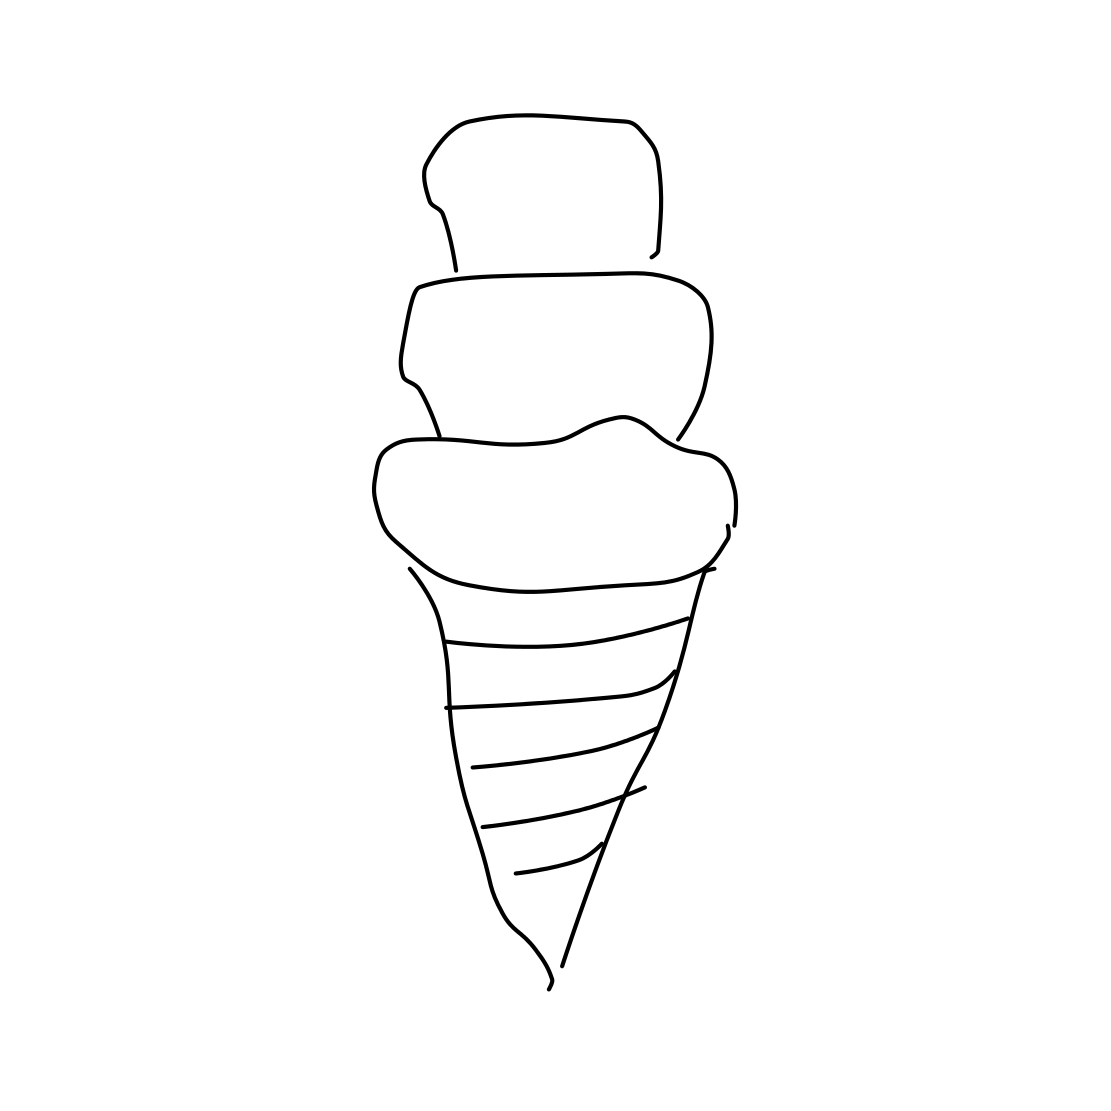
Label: ice-cream-cone